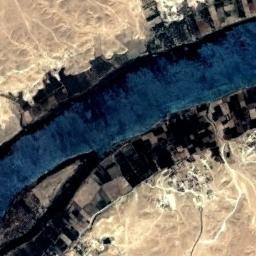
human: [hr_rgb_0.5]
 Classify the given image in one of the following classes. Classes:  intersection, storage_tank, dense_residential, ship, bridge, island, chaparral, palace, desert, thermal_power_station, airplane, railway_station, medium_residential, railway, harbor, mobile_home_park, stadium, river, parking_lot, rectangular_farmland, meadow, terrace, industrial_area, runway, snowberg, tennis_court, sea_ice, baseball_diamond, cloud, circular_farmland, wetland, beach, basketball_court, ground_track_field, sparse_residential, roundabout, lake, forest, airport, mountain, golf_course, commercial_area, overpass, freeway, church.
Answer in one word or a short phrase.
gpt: river